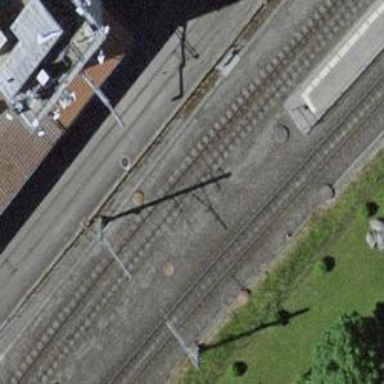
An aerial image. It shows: Narrow-gauge railway track electrified by contact line.